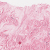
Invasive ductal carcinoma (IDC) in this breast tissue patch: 0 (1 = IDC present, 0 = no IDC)